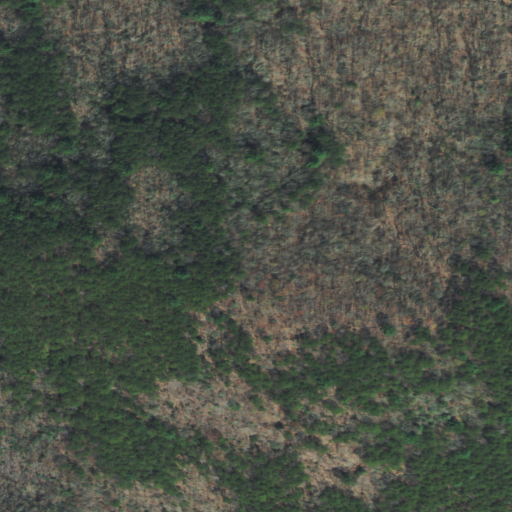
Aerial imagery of mountain in Tennessee named Reese Mountain containing mixed forest, deciduous forest, and evergreen forest